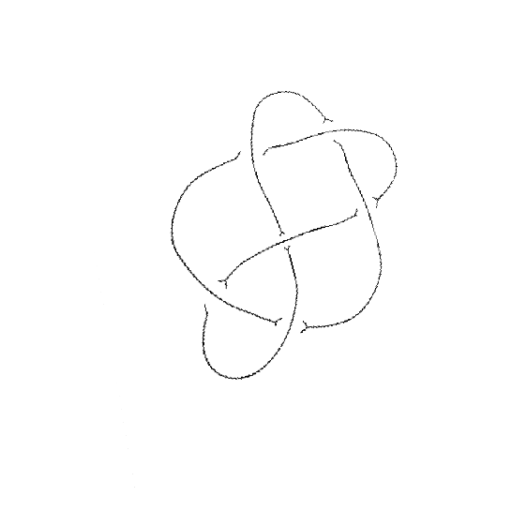
Crossing number: 6